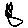
Label: cat